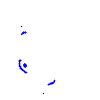
Particle: proton